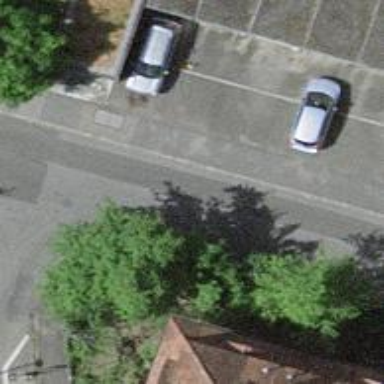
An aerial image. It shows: Kerb barrier.